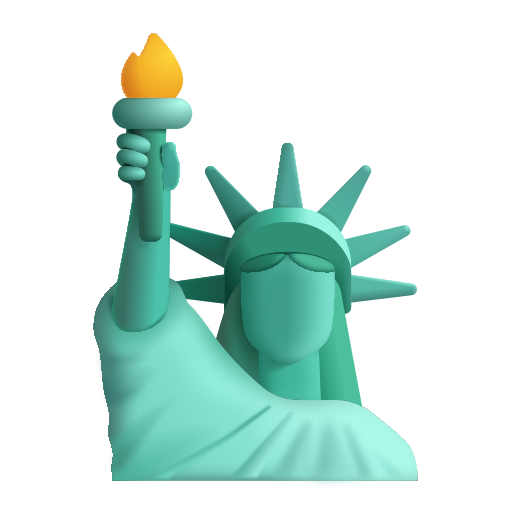
statue of liberty color